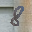
Label: 8